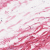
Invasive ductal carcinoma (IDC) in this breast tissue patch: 0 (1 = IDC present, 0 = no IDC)